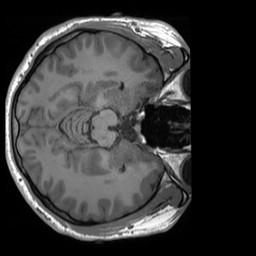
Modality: T1w
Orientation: axial
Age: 24
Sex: male
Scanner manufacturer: siemens
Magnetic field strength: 3 T
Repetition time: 1.8 s
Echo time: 0.00232 s